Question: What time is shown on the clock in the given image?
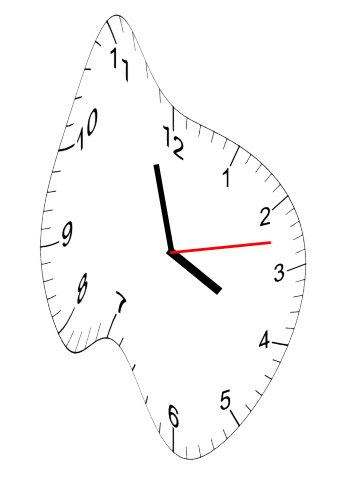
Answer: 03:57:13